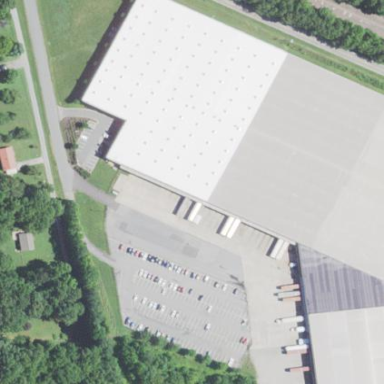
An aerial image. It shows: Industrial building.